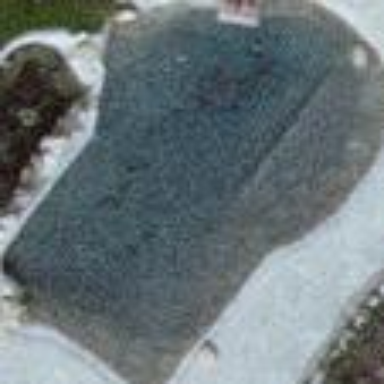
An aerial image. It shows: Swimming pool located in leisure land.